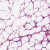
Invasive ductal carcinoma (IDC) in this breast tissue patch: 0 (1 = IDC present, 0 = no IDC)